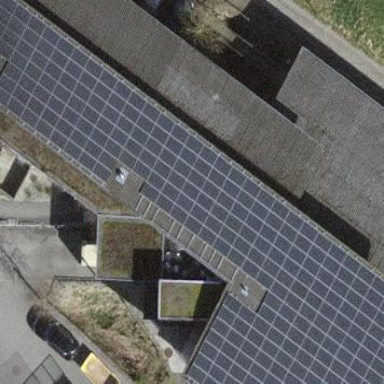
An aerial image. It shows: Solar power generator with photovoltaic panels.